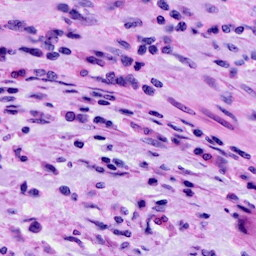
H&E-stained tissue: Cervix